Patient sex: M
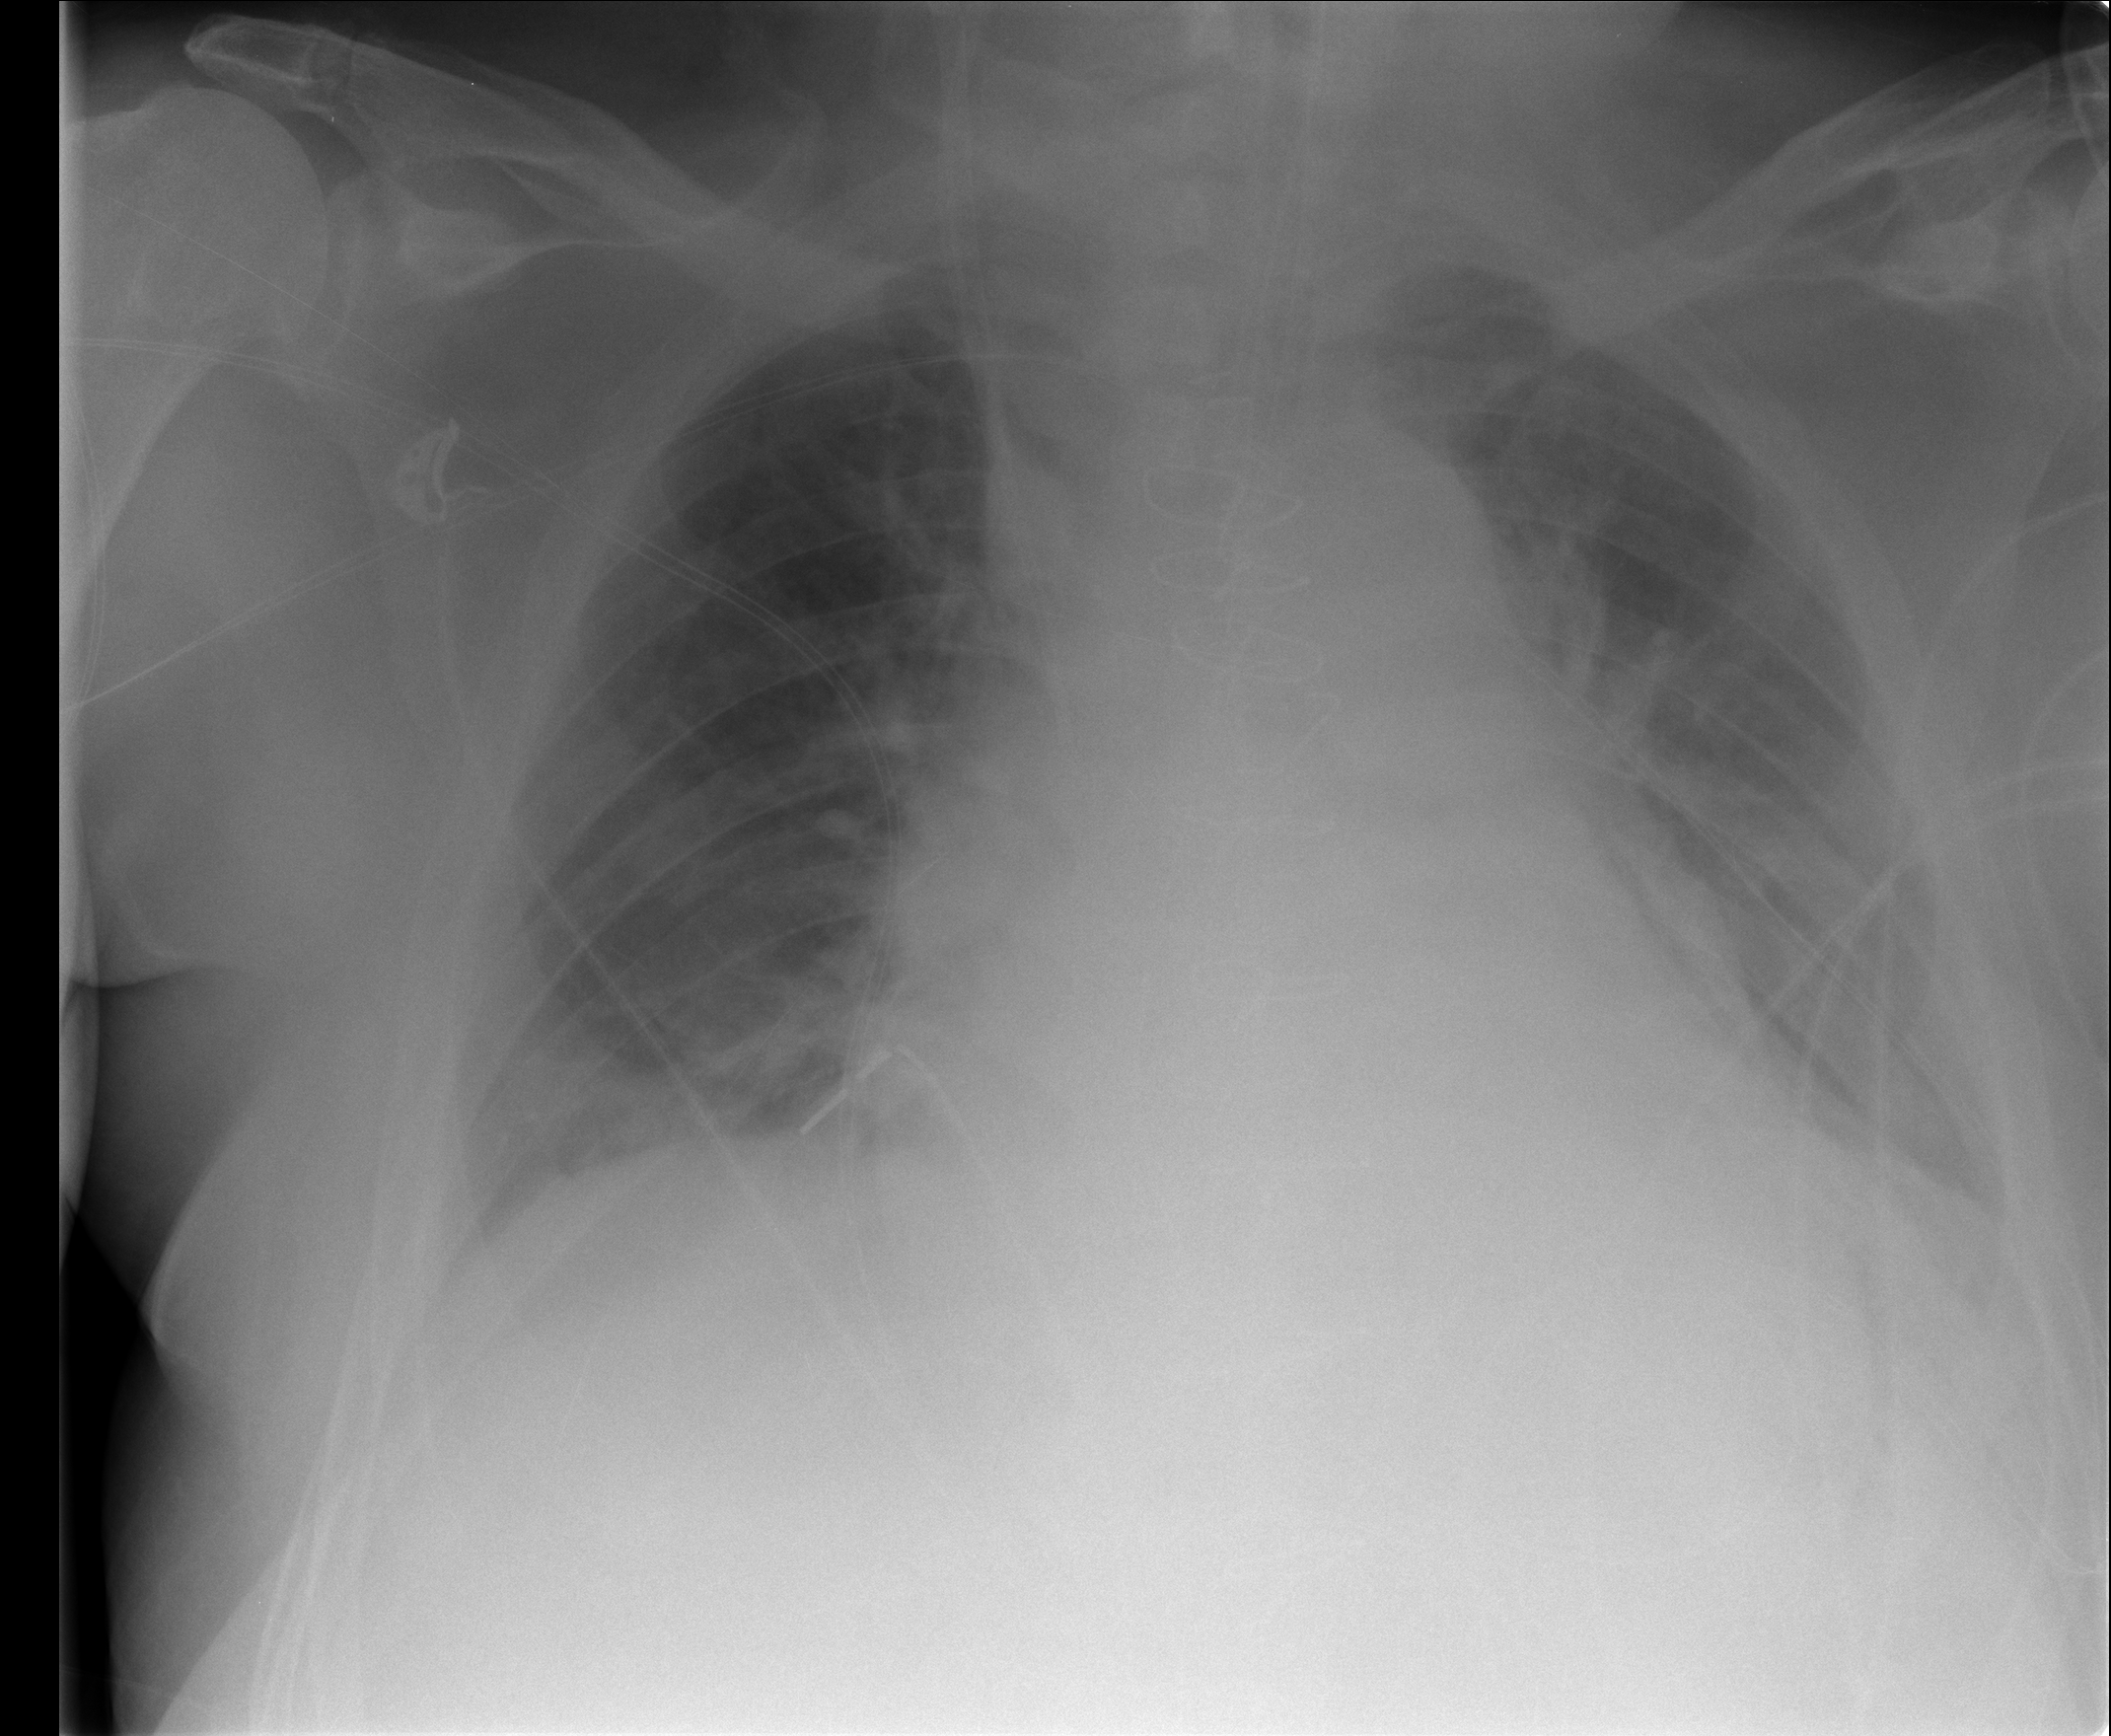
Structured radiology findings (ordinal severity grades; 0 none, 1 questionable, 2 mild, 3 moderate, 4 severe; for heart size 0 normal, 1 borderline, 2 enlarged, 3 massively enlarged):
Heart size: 2
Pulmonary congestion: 2
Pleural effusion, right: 0
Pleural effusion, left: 1
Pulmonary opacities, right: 1
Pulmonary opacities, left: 1
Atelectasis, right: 2
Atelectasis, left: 2